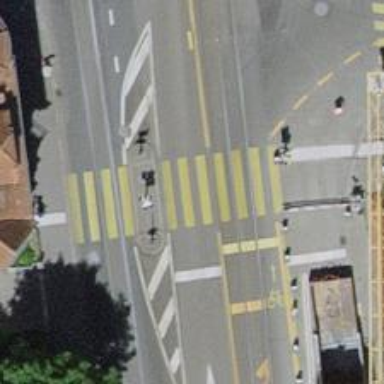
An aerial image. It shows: Road crossing with traffic signals and central island.